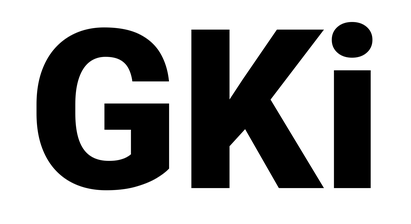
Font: Roboto_Black